Question: I have a 'Flight' model nested inside a 'FlightLog' model. A 'FlightLog' may contain many flights.
I'm using SimpleForm with the bootstrap installation, which makes it possible to surround form elements with errors with the error class when a validation fails.
The problem is, that even though validations are triggered for the nested model, , so it's not possible to determine which attribute is not valid.
After examining the errors hash when calling the create action, I can see that it is correctly populated with the errors at the top level, and the errors of the nested resources inside each resource.
How could I modify the behavior of simple_form to add the errors class to the control group of each nested model to match the behavior of the parent?
Thanks in advance.

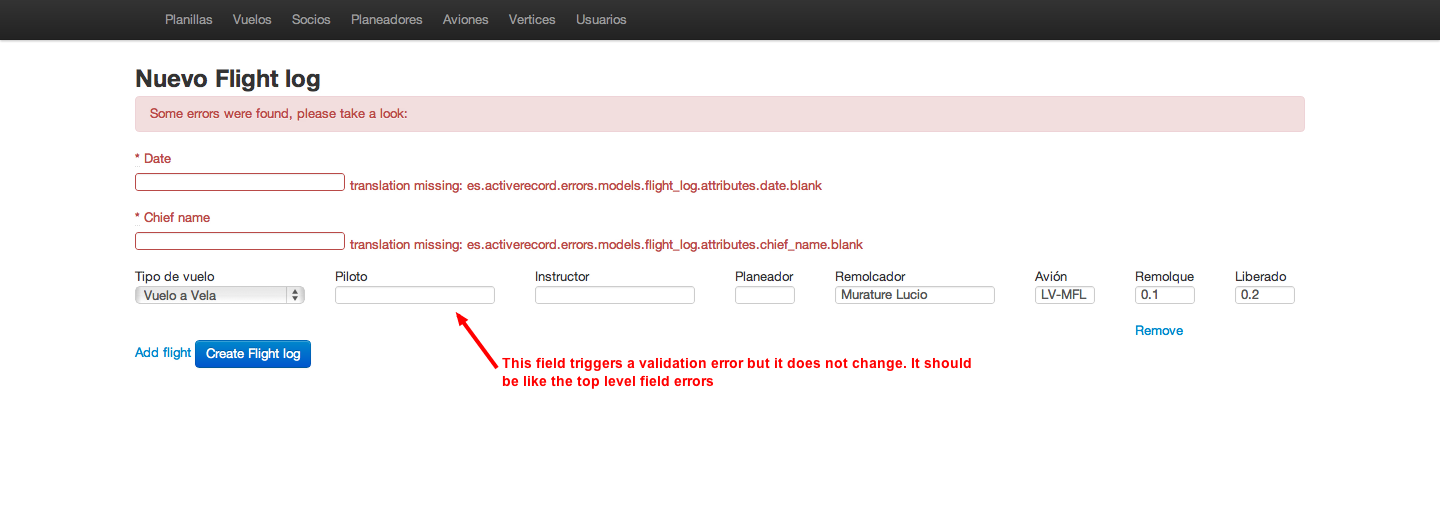
Answer: I have been using custom accessors instead of the _id fields, so that's why they weren't getting notified when they had errors. I finally resolved to use f.error :attr_name under each accessor and changing the styling manually with JS